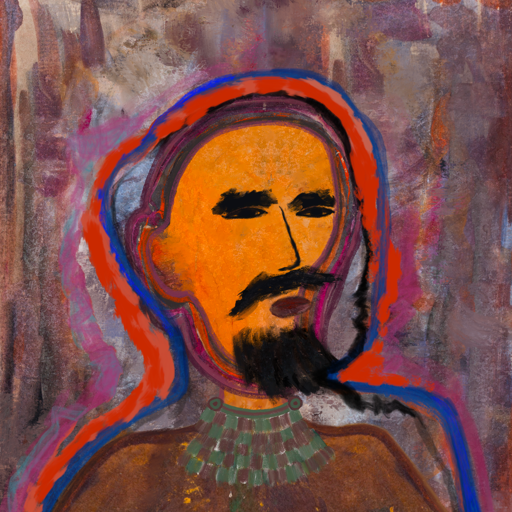
Background: Hypocrite, Head And Neck Side: Hypocrite_w_Hair, Face Side: Mosgoul, Bust: Comrade, Hair Side: Experience, Head Accessory: Blank, Second Necklace: After_Raid, Necklace: Blank, Baby: Blank